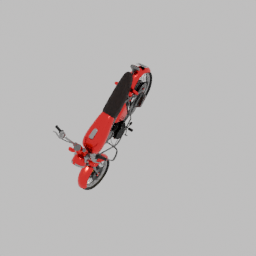
Label: mechanical